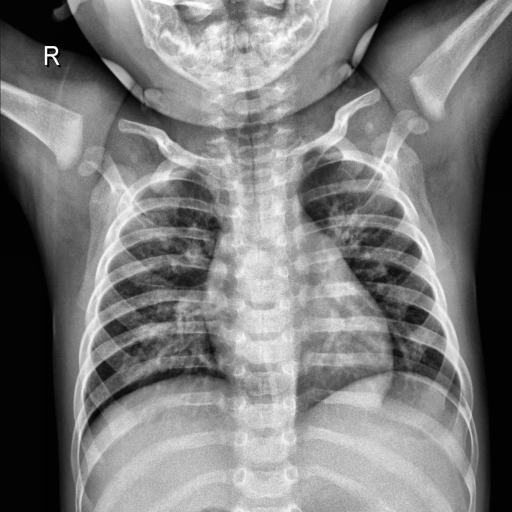
Finding: NORMAL